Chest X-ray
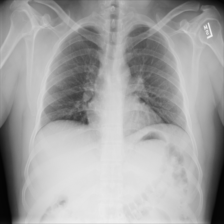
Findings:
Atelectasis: negative
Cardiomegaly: negative
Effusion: negative
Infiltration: negative
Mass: negative
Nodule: negative
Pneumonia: negative
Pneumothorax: negative
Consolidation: negative
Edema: negative
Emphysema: negative
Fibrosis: negative
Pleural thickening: negative
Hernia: negative